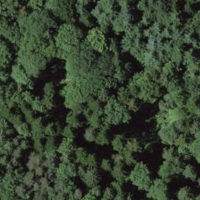
EUNIS habitat code: 41
Species observed at this site:
Aegopodium podagraria